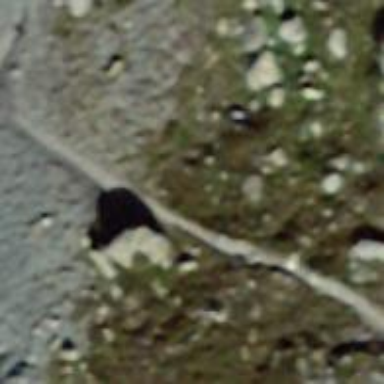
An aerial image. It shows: Path with excellent visibility for trail.